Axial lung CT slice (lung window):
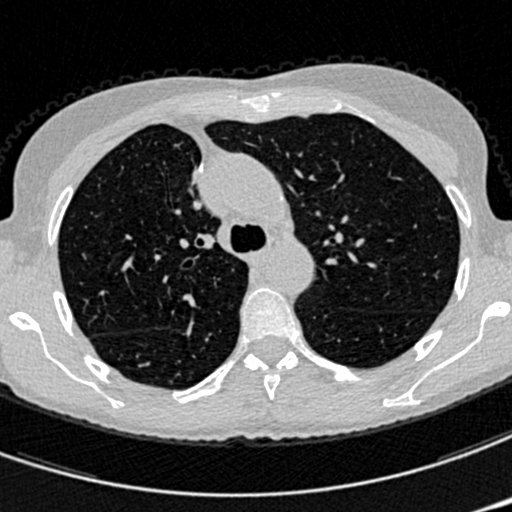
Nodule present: no